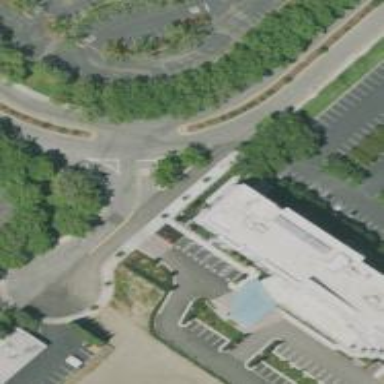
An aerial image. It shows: Unclassified road surrounded by commercial buildings.